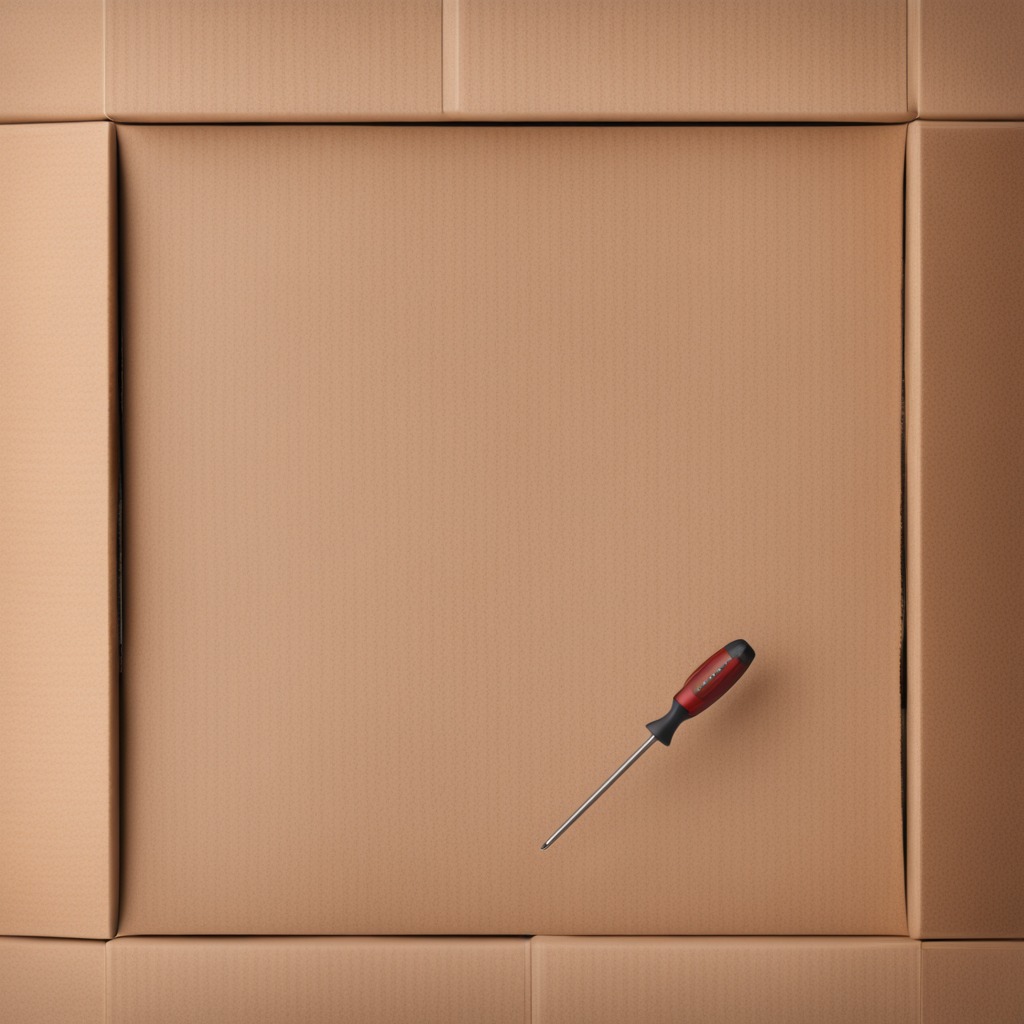
A screwdriver lying on a cardboard box surface in an outdoor workshop during daytime bright natural light soft shadows slightly creased but